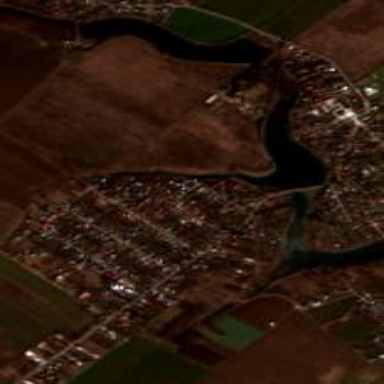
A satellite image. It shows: Residential area in village.